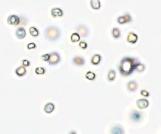
Label: Phaeocystis